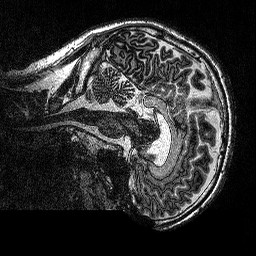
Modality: MP2RAGE
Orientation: sagittal
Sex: male
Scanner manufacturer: siemens
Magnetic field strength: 3 T
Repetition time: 5 s
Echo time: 0.00292 s